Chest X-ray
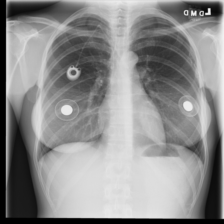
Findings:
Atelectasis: negative
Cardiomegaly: negative
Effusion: negative
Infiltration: positive
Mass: negative
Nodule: negative
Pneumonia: negative
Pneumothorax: negative
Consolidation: negative
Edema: negative
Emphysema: negative
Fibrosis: negative
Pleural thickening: negative
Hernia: negative